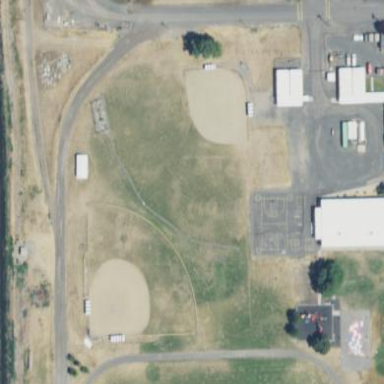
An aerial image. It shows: Baseball pitch for leisure land activities.